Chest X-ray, PA view. Patient: 39 years old, sex F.
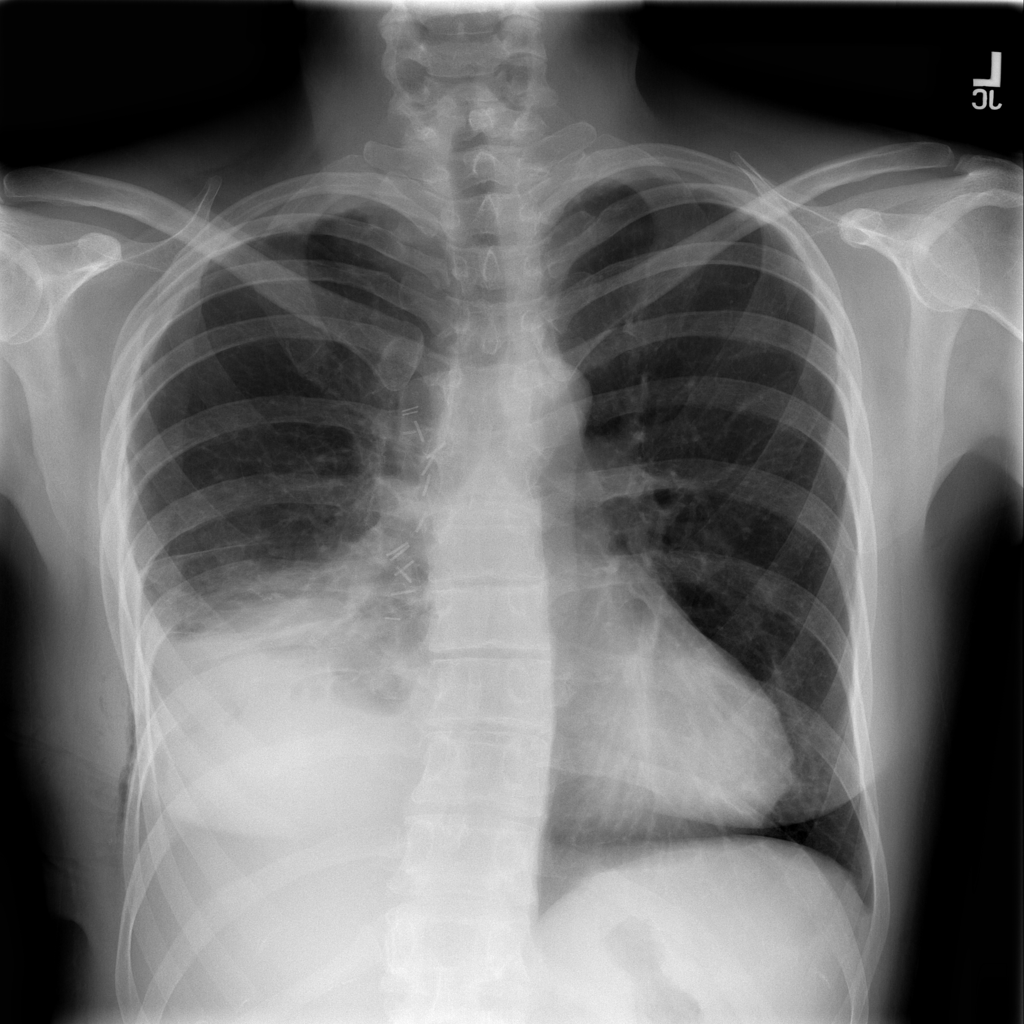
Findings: Emphysema